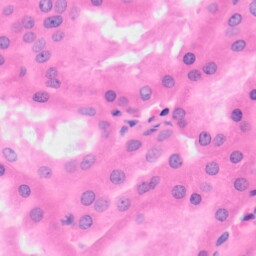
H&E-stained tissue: Kidney